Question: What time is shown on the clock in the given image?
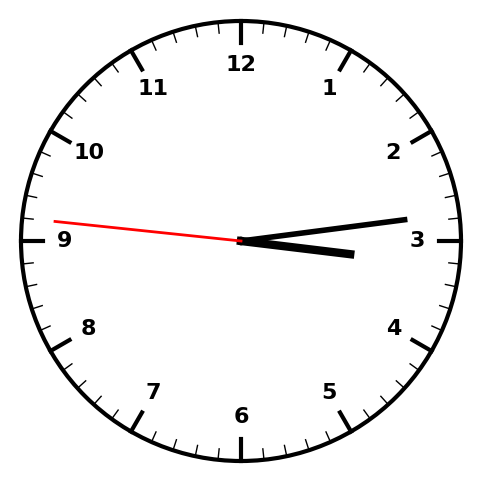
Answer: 03:13:46